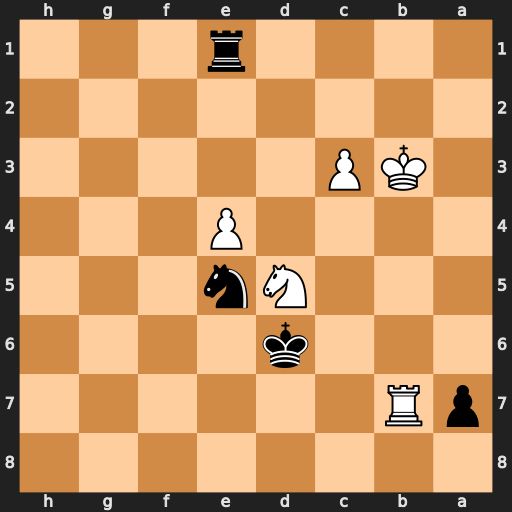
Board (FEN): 8/pR6/3k4/3Nn3/4P3/1KP5/8/4r3
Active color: b
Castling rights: -
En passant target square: -
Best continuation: Rb1+ Kc2 Rxb7